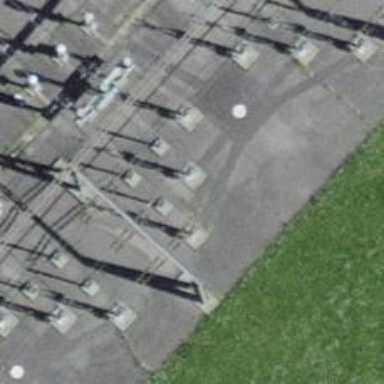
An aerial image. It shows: Busbar power line with 3 cables.